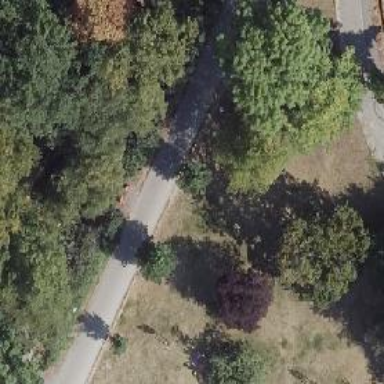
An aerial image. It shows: Avenue of trees.